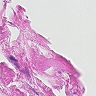
Metastatic tissue present: no